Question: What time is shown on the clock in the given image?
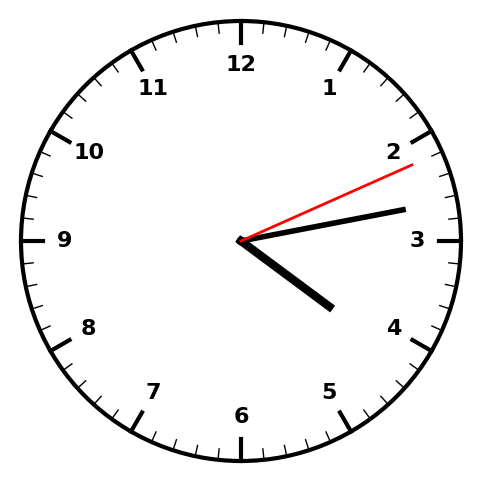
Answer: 04:13:11